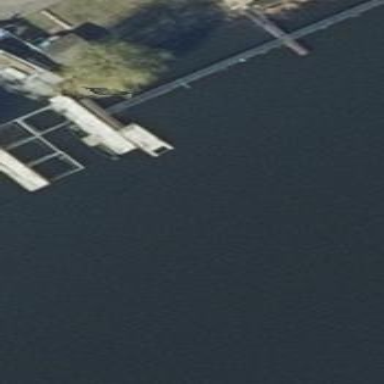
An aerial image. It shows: Man-made pier.